Current action and preconditions to check: path_clear

Your task: For each precondition in the list above, predict whether it will hold at this action.

Consider the current scene as observed from the mobile robot's camera, and analyze the predicted future states of all dynamic agents (e.g., people, animals, vehicles, or any moving entities) within the NEXT SECOND.

IMPORTANT: Only answer "very likely" if you are absolutely certain—based on strong, clear evidence—that a dynamic agent will violate the precondition in the predicted future state. Do NOT answer "very likely" for unlikely, ambiguous, or low-probability risks.

Ask yourself for each precondition: Is there a high probability, with clear and convincing evidence, that the predicted future states of any dynamic agent will interfere with the predicted future state of the currently executing action within the NEXT SECOND, causing that precondition to fail?

Assess the risk level based on these predictions. Use "likely" or "very likely" if motions create a clear risk of interference.

Use "neutral" or "improbable" if agents are nearby but their predicted paths are clearly diverging or non-conflicting.

Failure Risk Categories: "very improbable", "improbable", "neutral", "likely", "very likely"

Answer Format: Output ONLY the probability_of_failure value from these categories: "very improbable", "improbable", "neutral", "likely", "very likely"

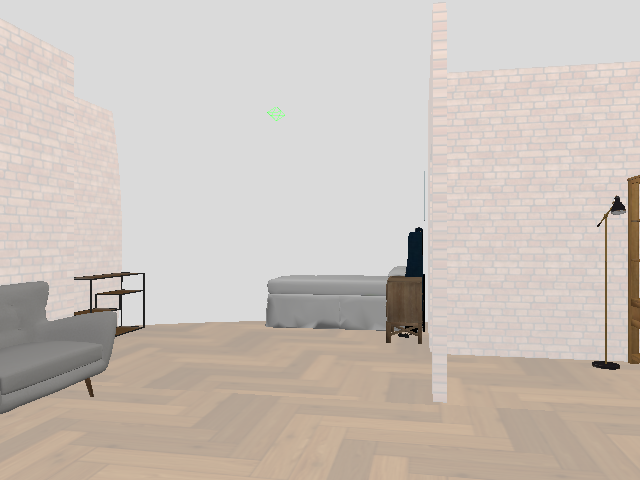

Answer: very improbable